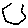
Label: hexagon